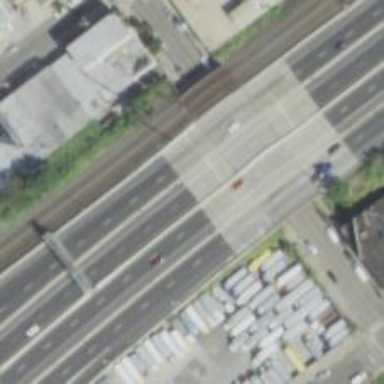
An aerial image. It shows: Urban freeway bridge over motorway.